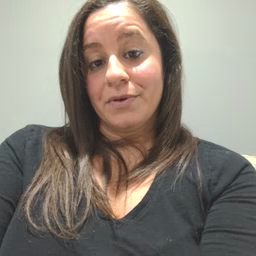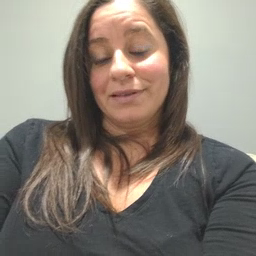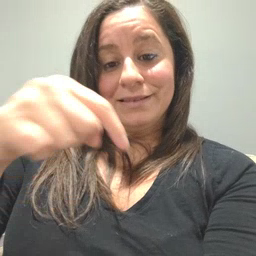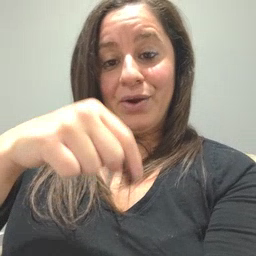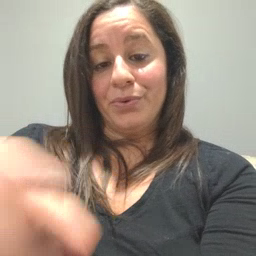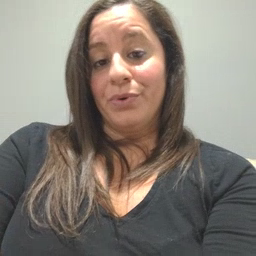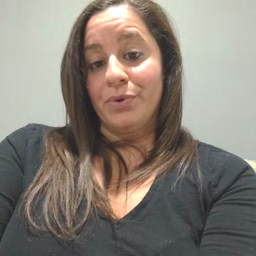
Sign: down